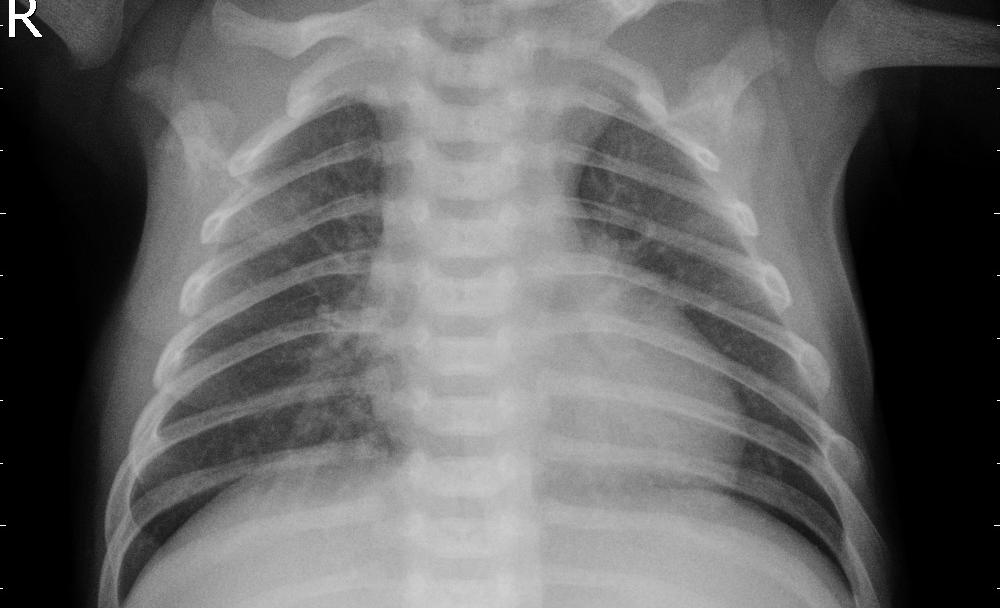
Diagnosis: PNEUMONIA